Field crop: maize
Growth stage: 2
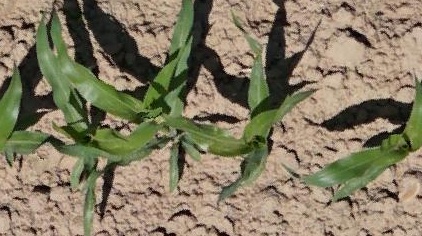
Species: maize